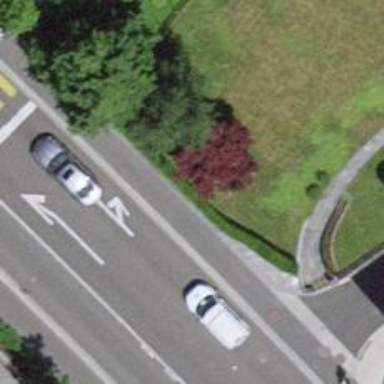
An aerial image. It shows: Hedge barrier.